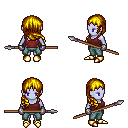
a pixel art fantasy rpg character, female body template, dark elf, purple skin, maroon pirate shirt, teal pants, blonde right-swept hairstyle, metal gloves, gold boots, spear, four views (front, back, left, right), 2x2 character sprite sheet, small pixel art, hard edges, no anti-aliasing